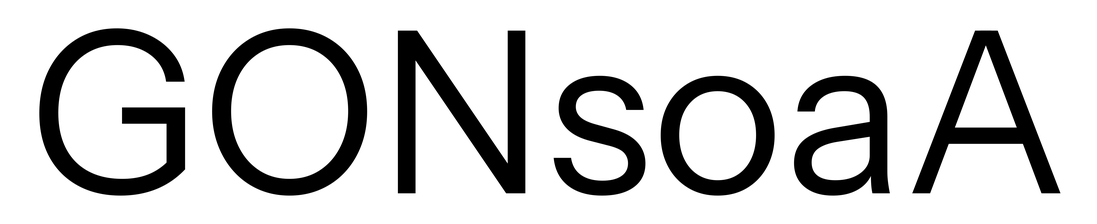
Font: InstrumentSans_Regular